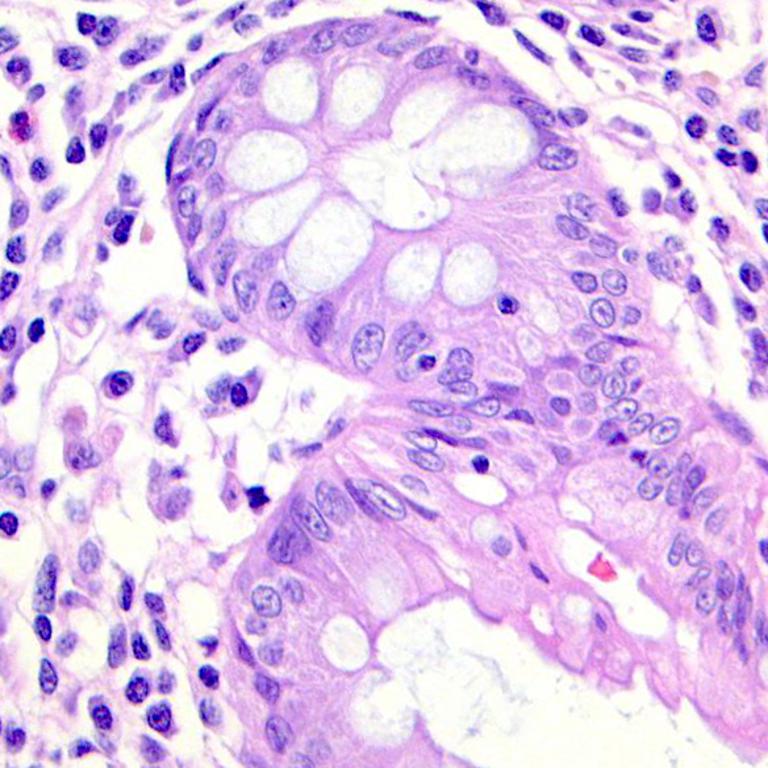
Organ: colon
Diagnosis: benign